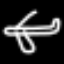
Label: airplane